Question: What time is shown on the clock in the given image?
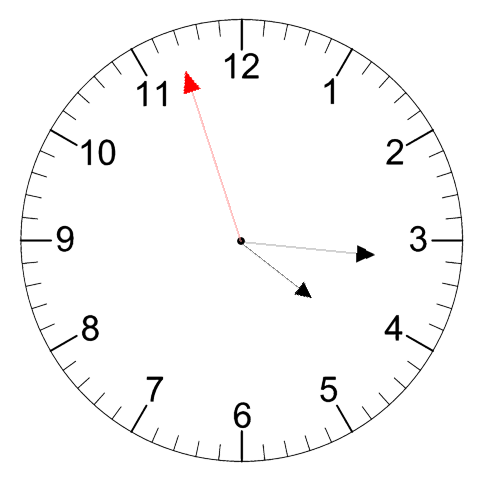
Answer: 04:15:57